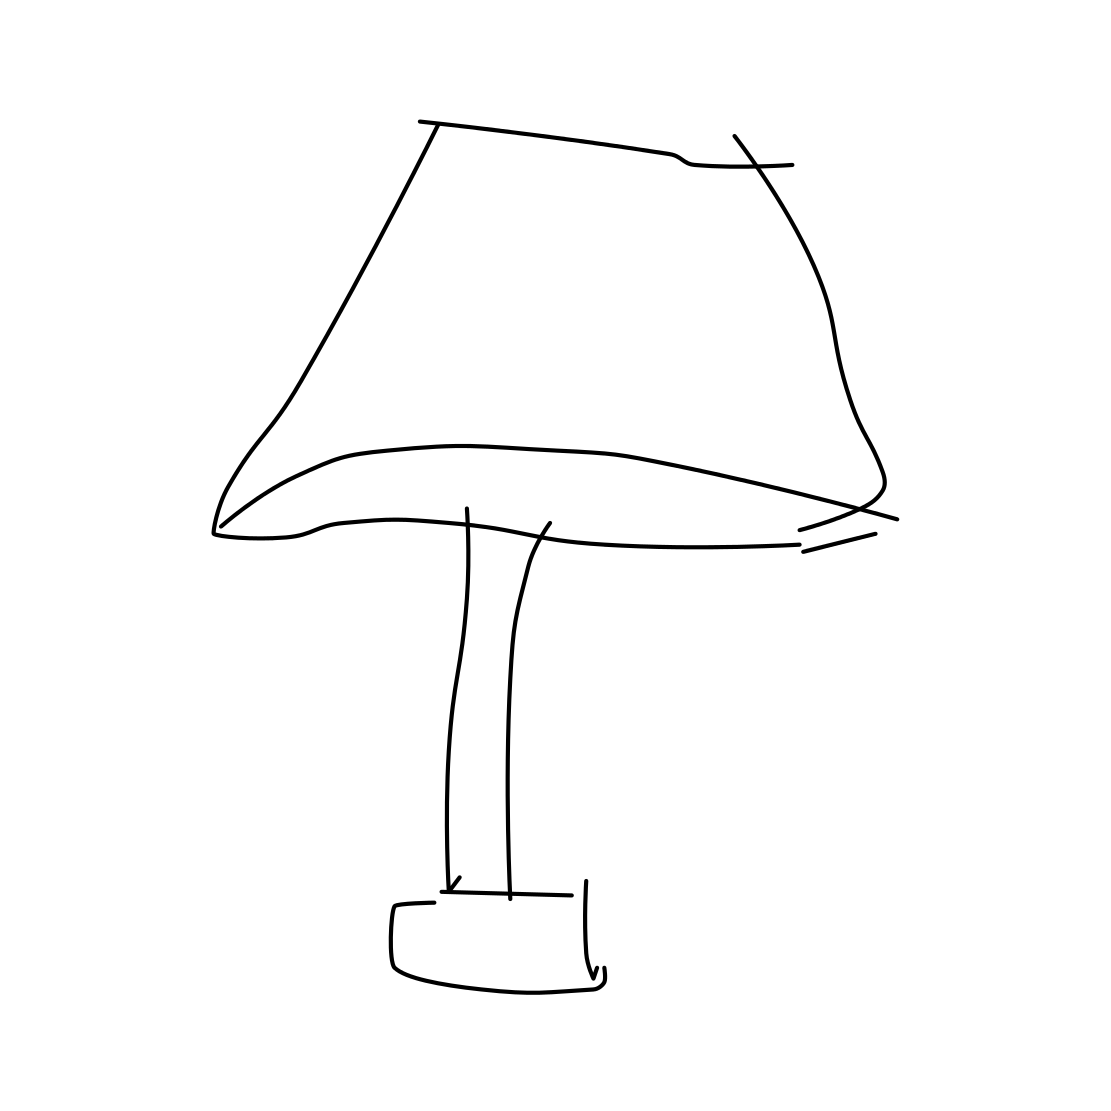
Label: tablelamp